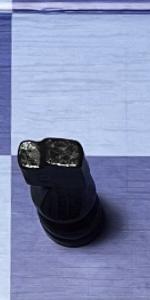
Label: Knight_Black